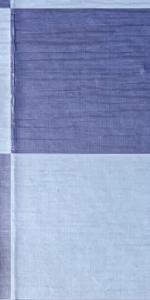
Label: Empty